Question: I have a bash variable: 'agent1.ip' with '192.168.100.137' as its value. When I refer to it in 'echo' like this:
'''
echo $agent1.ip
'''
the result is:
'''
.ip
'''
How can I access the value?
my variables are:

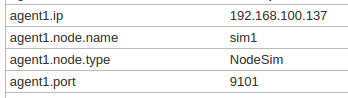
Answer: Bash itself doesn't understand variable names with dots in them, but that doesn't mean you can't have such a variable in your environment. Here's an example of how to set it and get it all in one:
'''
env 'agent1.ip=192.168.100.137' bash -c 'env | grep ^agent1\.ip= | cut -d= -f2-'
'''